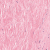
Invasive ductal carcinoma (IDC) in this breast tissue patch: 0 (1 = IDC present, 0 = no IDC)